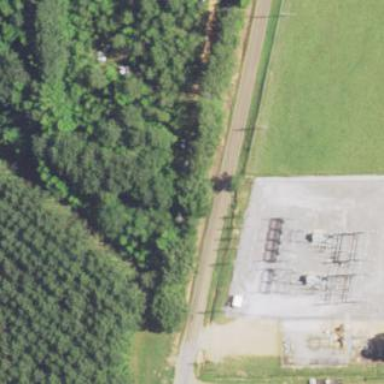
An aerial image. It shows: Distribution substation surrounded by fence.